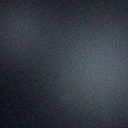
Screen state: off